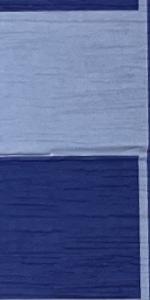
Label: Empty